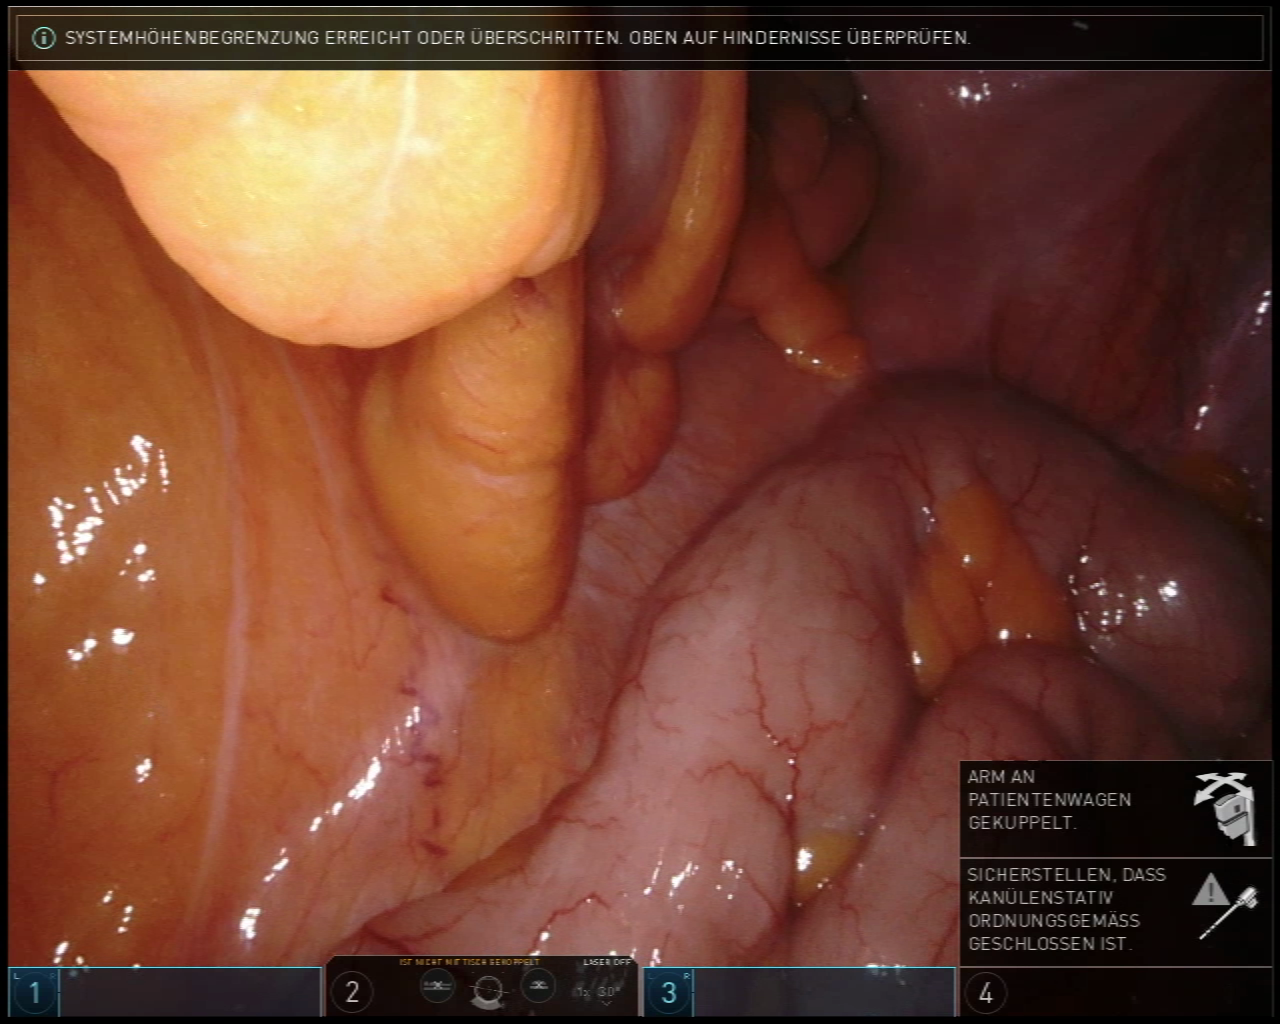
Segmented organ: colon
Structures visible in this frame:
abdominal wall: yes
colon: yes
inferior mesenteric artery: no
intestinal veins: no
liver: no
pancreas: no
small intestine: yes
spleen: no
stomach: no
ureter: no
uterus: no
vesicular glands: no